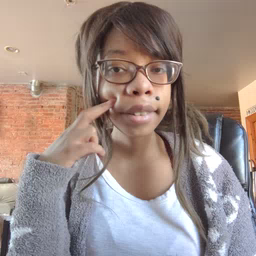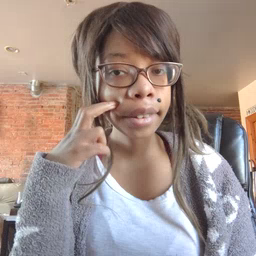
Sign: gum